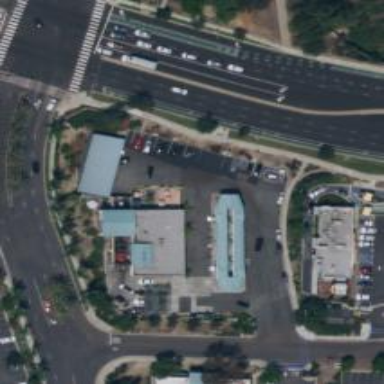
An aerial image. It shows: Convenience shop.